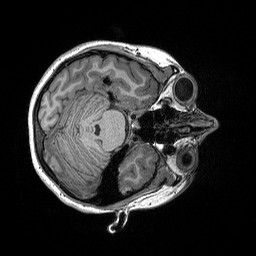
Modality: T1w
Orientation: axial
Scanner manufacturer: siemens
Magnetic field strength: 3 T
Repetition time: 2.3 s
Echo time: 0.00298 s